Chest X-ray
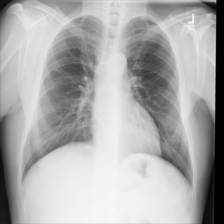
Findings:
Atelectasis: negative
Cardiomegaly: negative
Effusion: negative
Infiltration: negative
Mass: negative
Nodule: negative
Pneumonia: negative
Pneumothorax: negative
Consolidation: negative
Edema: negative
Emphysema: negative
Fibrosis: negative
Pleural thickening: negative
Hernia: negative